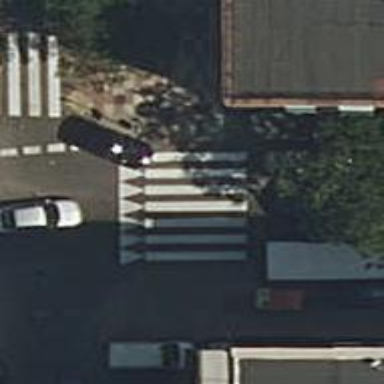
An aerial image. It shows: Table-style traffic calming feature.